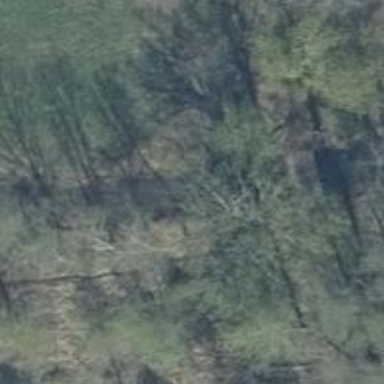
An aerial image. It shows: Row of trees in natural setting.